Interaction volume radius: 10 \u00c5
Interaction volume height: 20 \u00c5
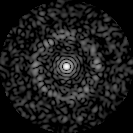
Disorder parameter: 0.8471